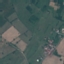
Label: Pasture